【题型】选择题　【知识点】函数　【难度】easy
函数$f(x)=\log_3(x+2)$的图像是( \   \ )

\noindent A. \quad

B. \quad

C. \quad

D.

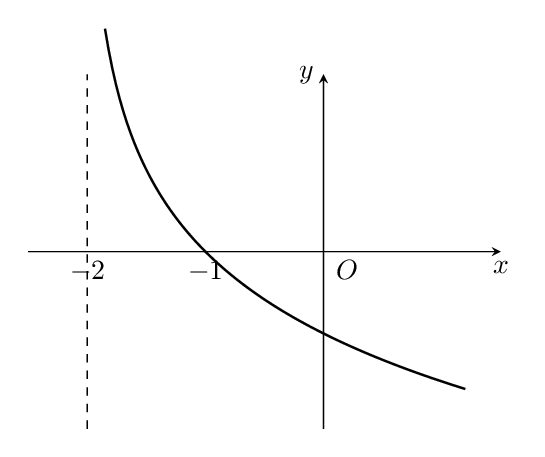
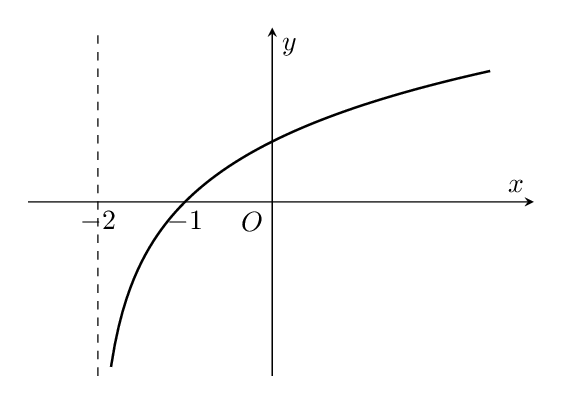
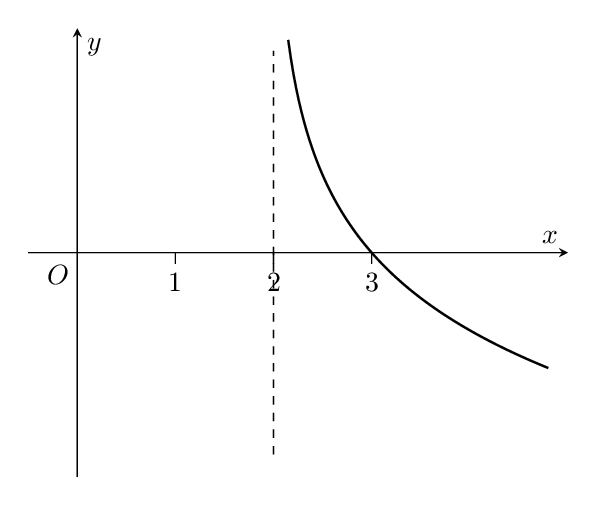
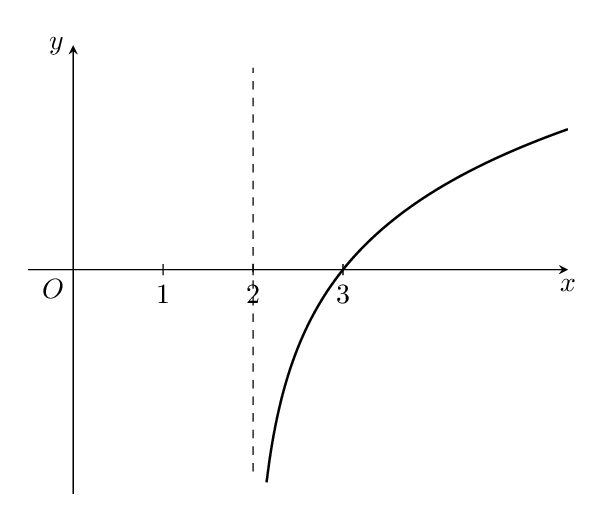
【解答】
\noindent \textbf{【答案】}B

\noindent \textbf{【解析】}由函数$f(x)=\log_3(x+2)$，可得$x+2>0$，解得$x>-2$，

\noindent 即函数$f(x)$的定义域为$(-2,+\infty)$，可得排除C、D选项；

\noindent 又由$f(0)=\log_3 2>0$，可排除A选项，所以B选项符合题意.

\noindent 故选：B.